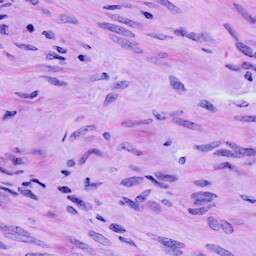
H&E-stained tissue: Cervix